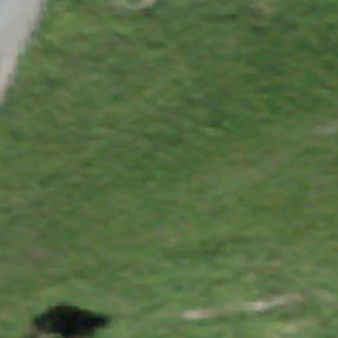
Label: other